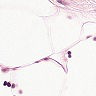
Metastatic tissue present: no